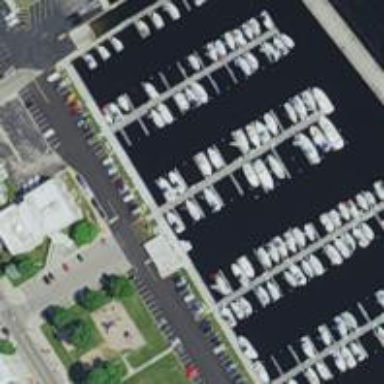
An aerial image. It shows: Marina on leisure land.